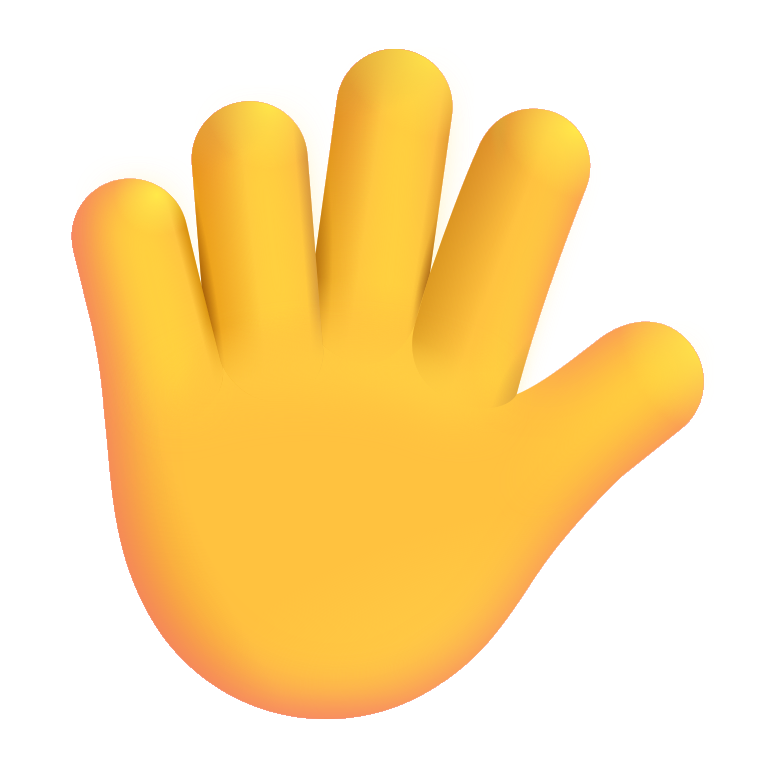
hand with fingers splayed color default